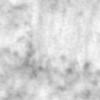
Label: no_change